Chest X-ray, PA view. Patient: 44 years old, sex M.
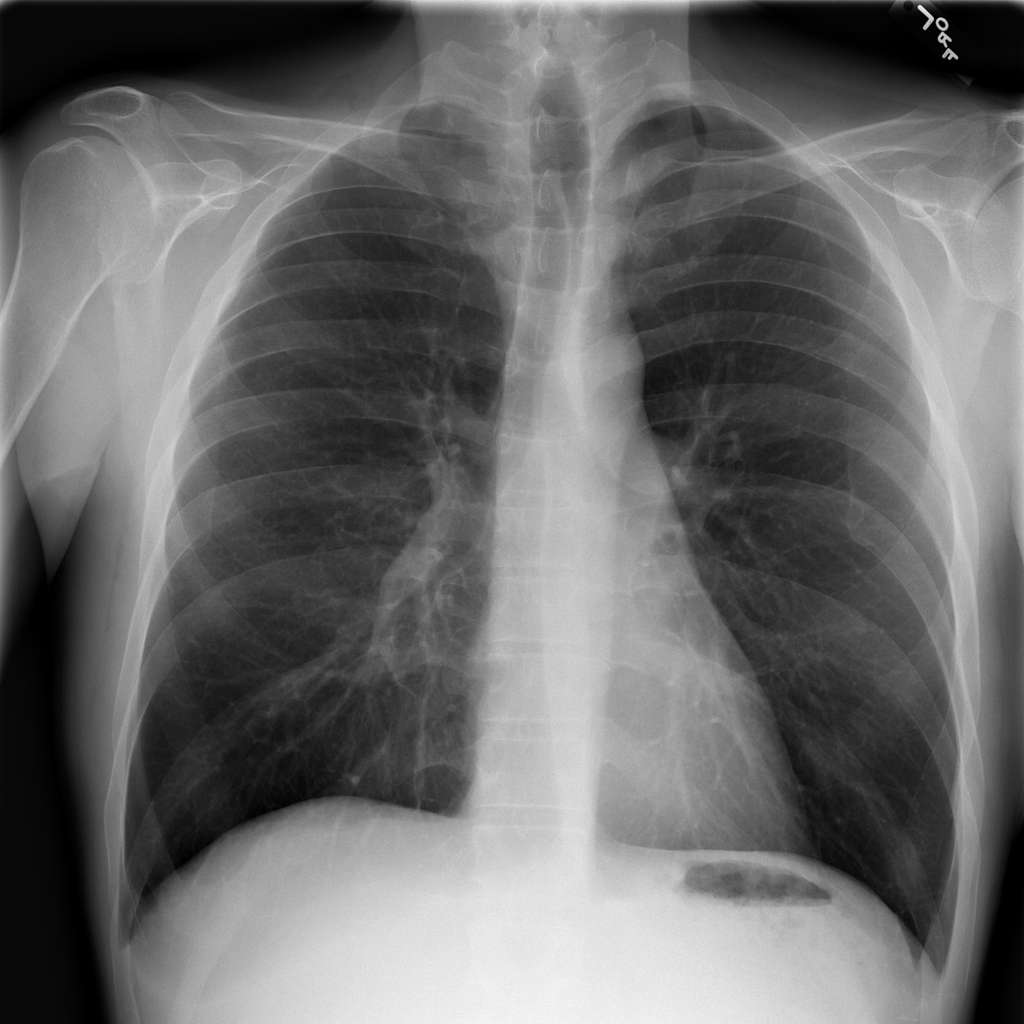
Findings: No Finding